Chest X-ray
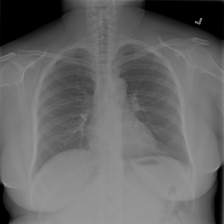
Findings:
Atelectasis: negative
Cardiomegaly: negative
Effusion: negative
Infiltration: negative
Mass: negative
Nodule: negative
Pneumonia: negative
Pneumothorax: negative
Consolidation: negative
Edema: negative
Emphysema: negative
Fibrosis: negative
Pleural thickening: negative
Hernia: negative